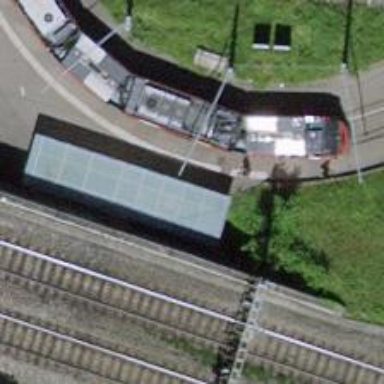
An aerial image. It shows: Tram stop with public transport connection.